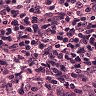
Metastatic tissue present: yes